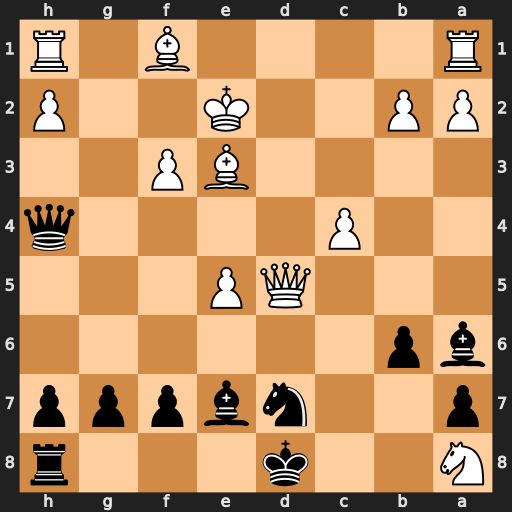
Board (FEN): N2k3r/p2nbppp/bp6/3QP3/2P4q/4BP2/PP2K2P/R4B1R
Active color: b
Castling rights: -
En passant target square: -
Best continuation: Bxc4+ Qxc4 Qxc4+